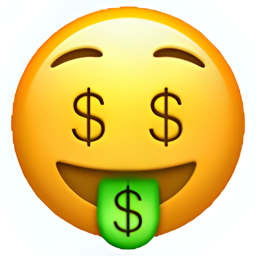
Name: money mouth face
Emoji: 🤑
Group: Smileys & Emotion
Sub-group: face-tongue